Question: I use a Tkinter TreeView that I populate with data from a file.
The result is 6 columns of prefilled numeric data for each row.
Some rows has a single column value, others has multiple columns filled with data, editable by the user (upon mouse right click).
For rows with single editable column, I use the following piece of code:
'''
...
self.tree.insert(id2 , 2, text=key2.strip('
'), values=("","","10","","",""), tags=('','','tag3','','',''))
self.tree.tag_bind(('','','tag3','','',''), '<Button-3>', self.popupEntry)
...
'''
If right click then dialogbox popup with text entry, upon validation, the column of he corresponding row is filled with the new value. This works for any single value tuple "tags".
But, for rows with more that one editable column I modified the previous code as follow:
'''
...
self.tree.insert(id2 , 2, text=key2.strip('
'), values=("","","10","","","10"), tags=('','','tag3','','','tag6'))
self.tree.tag_bind(('','','tag3','','','tag6'), '<Button-3>', self.popupEntry)
...
'''
No reaction to mouse Right click, nothing happens
- for rows with 2 or more editable columns, right-click to spawn dialogbox with 2 text entries, upon validation, the 2 column values are filled.
Something like that:

'''
def popupEntry(self, event):
result = tkSimpleDialog.askinteger("New value", "Please enter a new numeric value")
if result:
self.tree.item(self.tree.focus(), values=self.tag_to_val(self.tree.item(self.tree.focus(), 'tags'), result))
'''
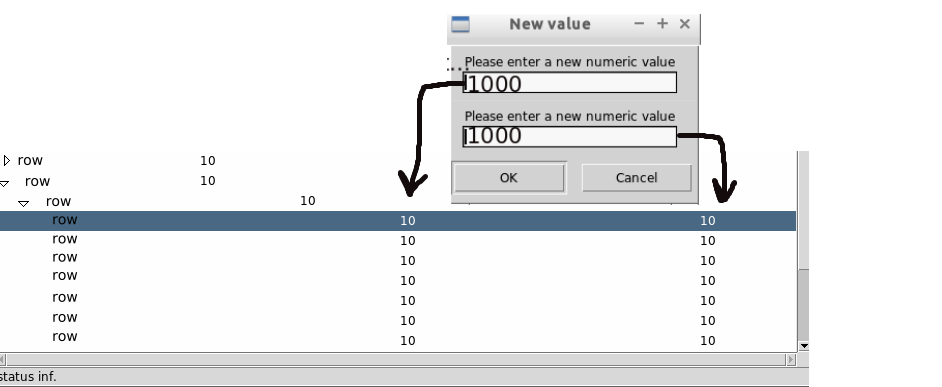
Answer: You can't bind to a group of tags like that. You must create a binding for each individual tag.